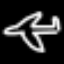
Label: airplane